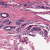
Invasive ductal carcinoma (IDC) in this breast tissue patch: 0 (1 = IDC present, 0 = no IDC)